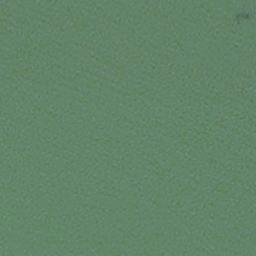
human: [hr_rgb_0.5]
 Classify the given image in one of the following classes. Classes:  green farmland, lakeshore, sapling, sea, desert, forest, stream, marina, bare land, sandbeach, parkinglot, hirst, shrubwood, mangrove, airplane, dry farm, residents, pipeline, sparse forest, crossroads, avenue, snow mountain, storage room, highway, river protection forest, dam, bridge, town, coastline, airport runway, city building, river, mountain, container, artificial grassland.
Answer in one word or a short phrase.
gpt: sea